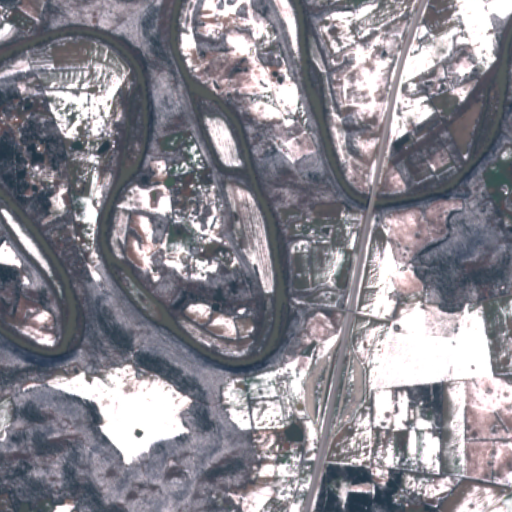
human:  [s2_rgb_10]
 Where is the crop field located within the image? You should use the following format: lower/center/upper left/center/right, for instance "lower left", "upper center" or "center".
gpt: The crop field is located in the lower right of the image.
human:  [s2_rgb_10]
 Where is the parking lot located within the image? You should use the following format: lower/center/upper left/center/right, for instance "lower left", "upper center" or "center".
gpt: The parking lot is located in the lower right of the image.
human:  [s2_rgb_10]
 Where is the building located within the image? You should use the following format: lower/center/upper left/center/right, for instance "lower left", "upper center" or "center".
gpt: The building is located in the lower right of the image.
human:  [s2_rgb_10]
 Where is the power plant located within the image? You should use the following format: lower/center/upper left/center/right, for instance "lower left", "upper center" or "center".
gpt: There is no power plant in the image.